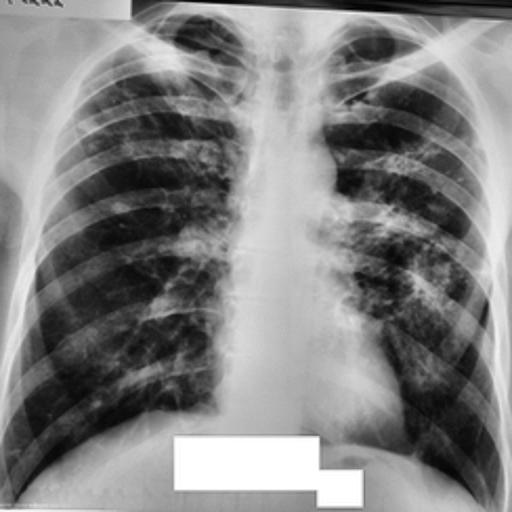
Finding: TUBERCULOSIS